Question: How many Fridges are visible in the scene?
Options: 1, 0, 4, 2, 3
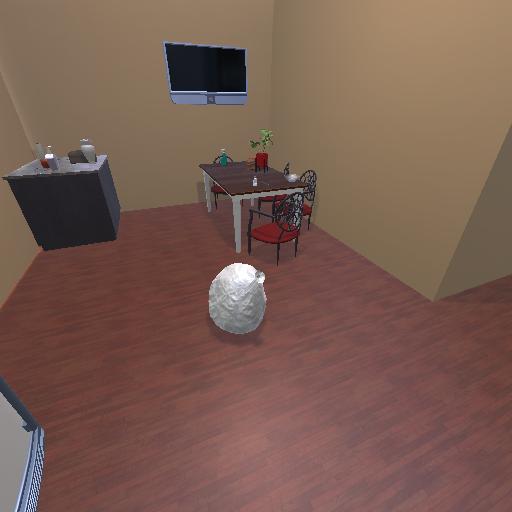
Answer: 1